Field crop: maize
Growth stage: 2
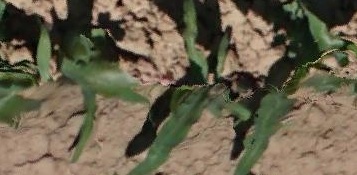
Species: maize